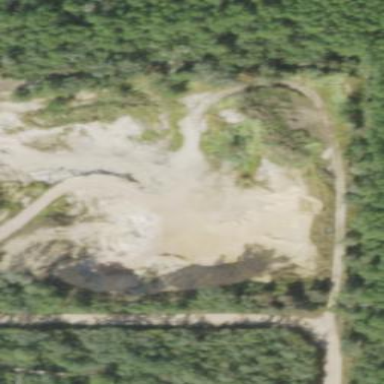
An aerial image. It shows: Quarry area with sand as the primary resource.